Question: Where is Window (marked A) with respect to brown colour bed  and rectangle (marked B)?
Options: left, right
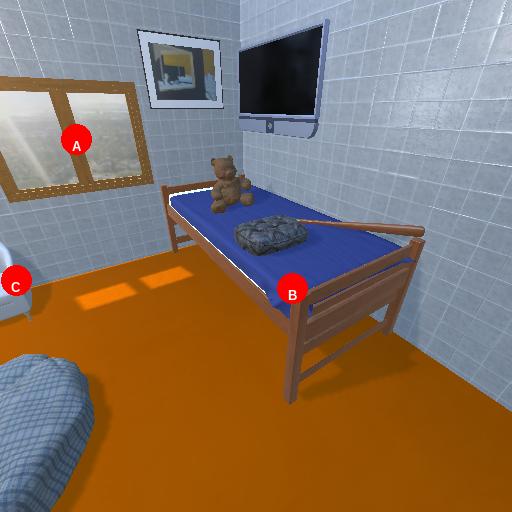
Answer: left